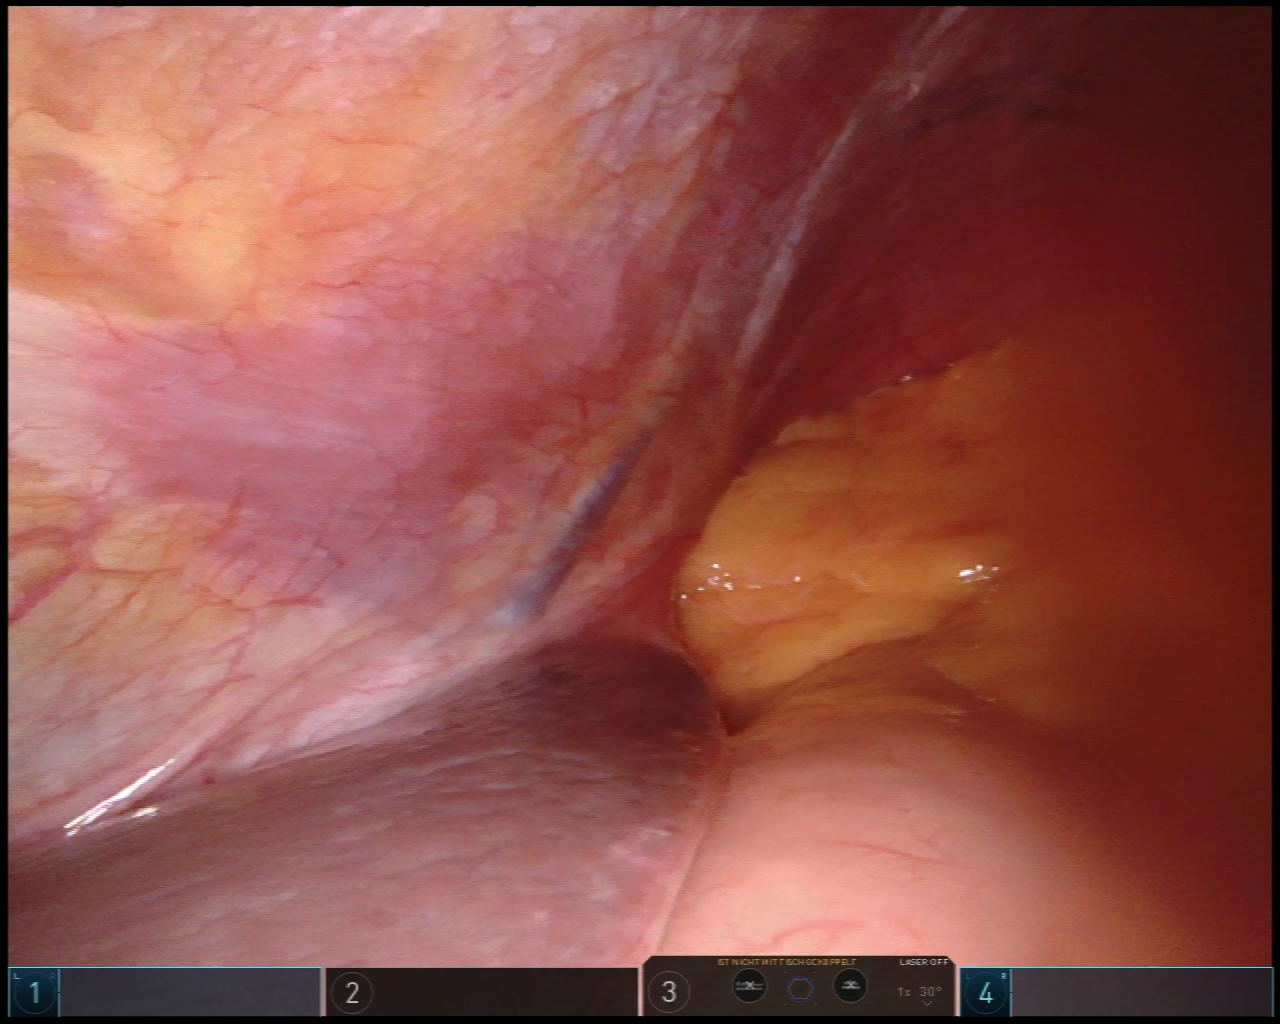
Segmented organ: stomach
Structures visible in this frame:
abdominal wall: yes
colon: no
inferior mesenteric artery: no
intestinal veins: no
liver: yes
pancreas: no
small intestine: no
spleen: no
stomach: yes
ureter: no
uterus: no
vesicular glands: no